Aerial crown-view tile of a tropical tree (Barro Colorado Island, Panama), acquired 20250616:
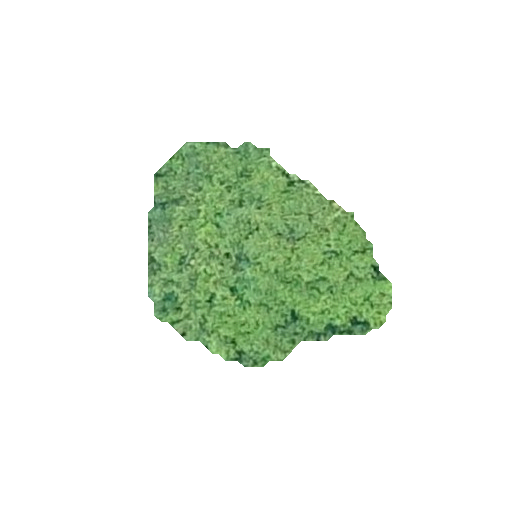
Species: Inga marginata
GBIF accepted scientific name: Inga marginata
Crown area: 57.106 m²